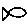
Label: fish